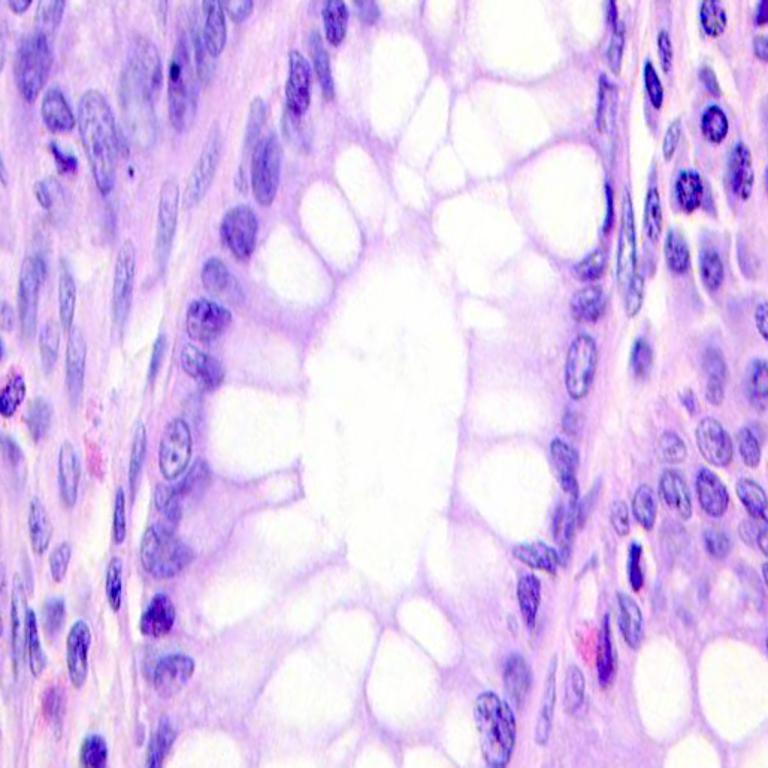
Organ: colon
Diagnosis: benign